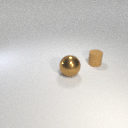
large brown metal sphere to the left of small brown rubber cylinder